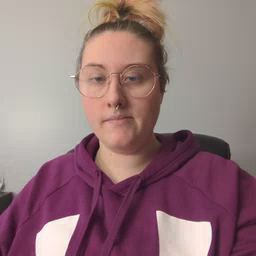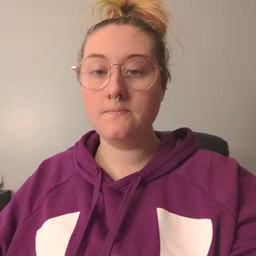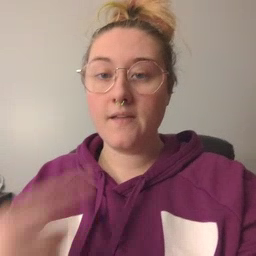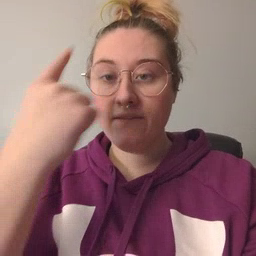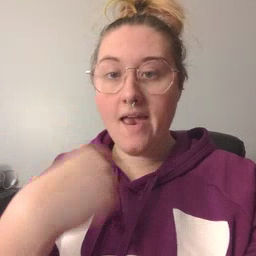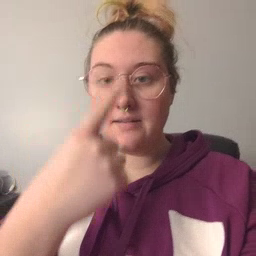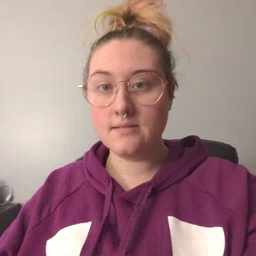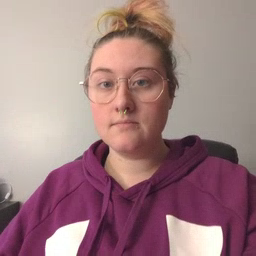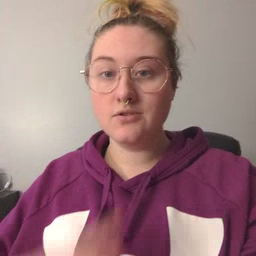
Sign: face